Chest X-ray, AP view. Patient: 58 years old, sex M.
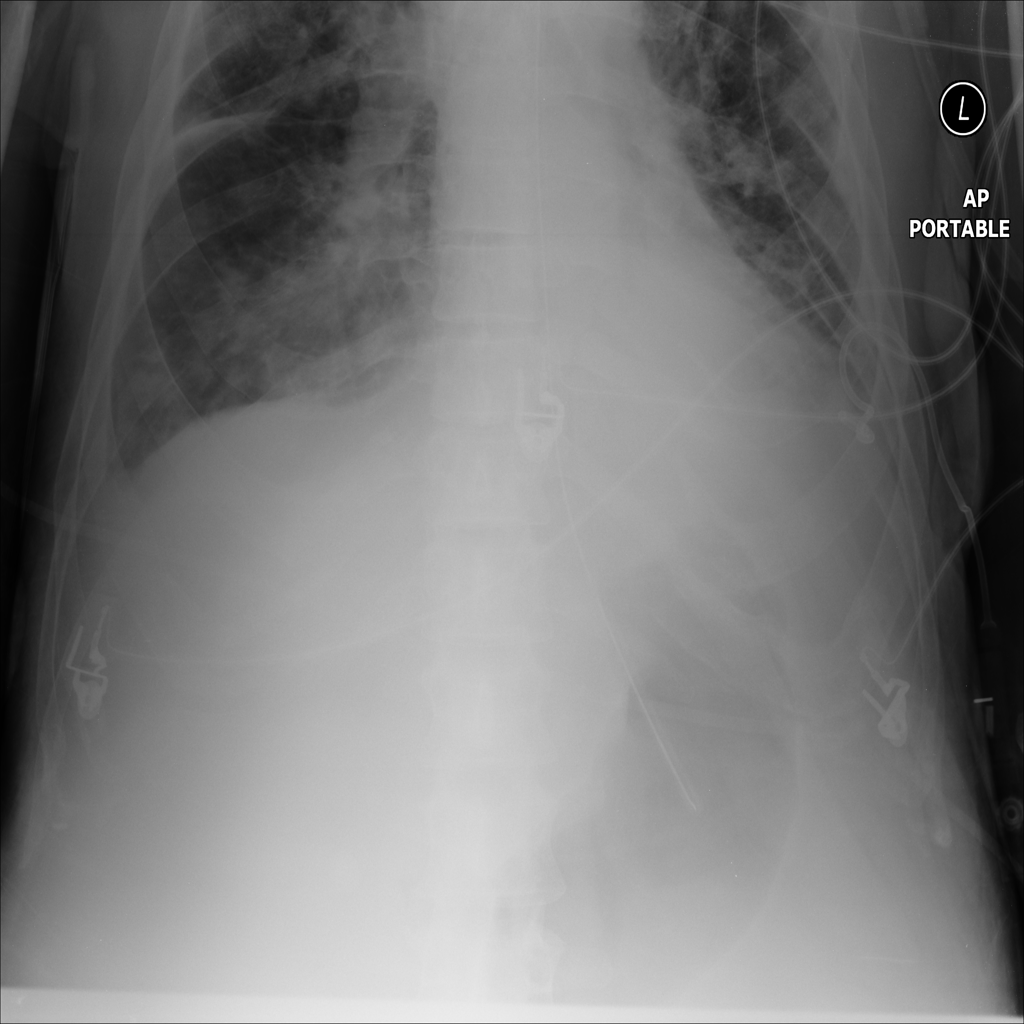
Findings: Atelectasis, Consolidation